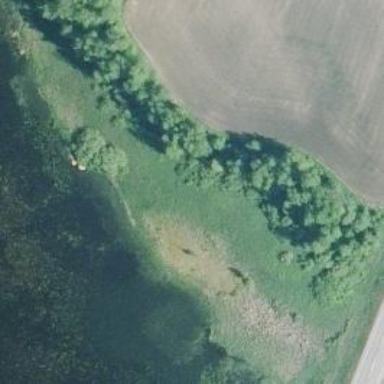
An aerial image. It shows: Reedbed in wetland area.